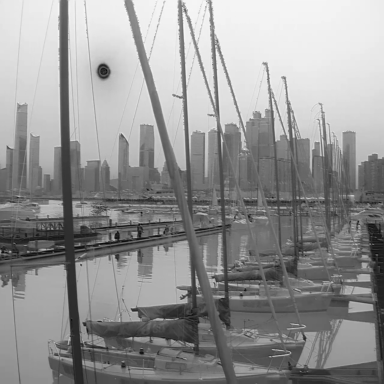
There are six sailboats in the infrared image.